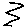
Label: zigzag